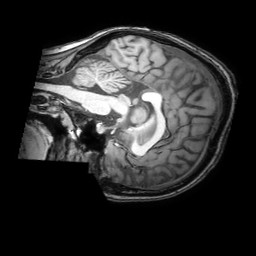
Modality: T1w
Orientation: sagittal
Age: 22
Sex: female
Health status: healthy
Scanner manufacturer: philips
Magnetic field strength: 3 T
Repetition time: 0.0079 s
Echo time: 0.0035 s